Field crop: maize
Growth stage: 2
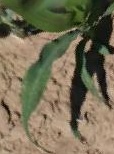
Species: maize